Field crop: maize
Growth stage: 2
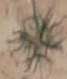
Species: salsola